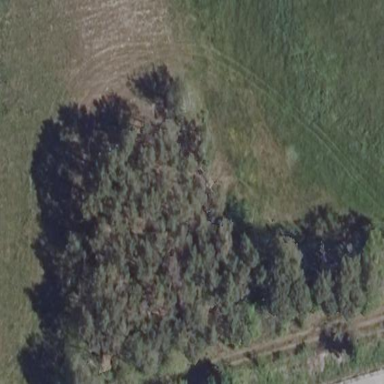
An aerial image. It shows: Patch of scrub vegetation.